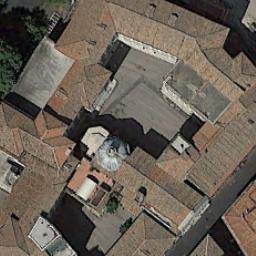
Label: church